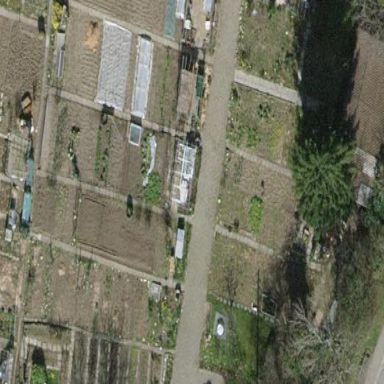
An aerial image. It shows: Allotments area.